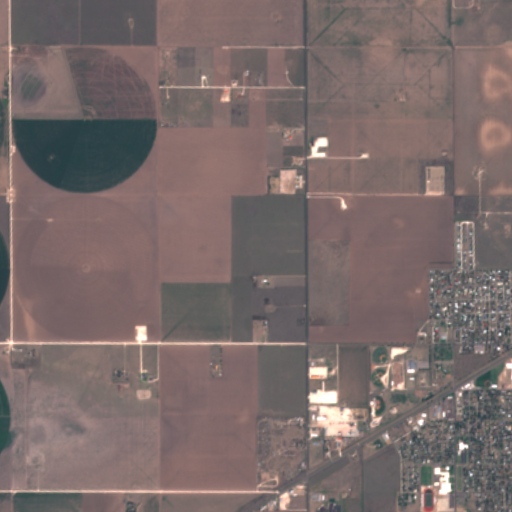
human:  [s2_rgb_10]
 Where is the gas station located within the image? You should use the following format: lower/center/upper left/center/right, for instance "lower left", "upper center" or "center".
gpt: The gas station is located in the lower right of the image.
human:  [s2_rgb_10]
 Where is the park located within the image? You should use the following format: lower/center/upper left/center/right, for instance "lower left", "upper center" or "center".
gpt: The park is located in the lower right of the image.
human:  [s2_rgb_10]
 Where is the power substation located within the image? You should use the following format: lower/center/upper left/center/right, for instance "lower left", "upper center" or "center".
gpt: The power substation is located in the upper right of the image.
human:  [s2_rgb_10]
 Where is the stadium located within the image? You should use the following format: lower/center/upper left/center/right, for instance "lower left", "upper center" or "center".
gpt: The stadium is located in the lower right of the image.
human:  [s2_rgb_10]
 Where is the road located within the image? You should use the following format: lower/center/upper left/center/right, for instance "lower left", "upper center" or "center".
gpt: There is no road in the image.